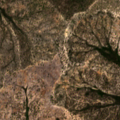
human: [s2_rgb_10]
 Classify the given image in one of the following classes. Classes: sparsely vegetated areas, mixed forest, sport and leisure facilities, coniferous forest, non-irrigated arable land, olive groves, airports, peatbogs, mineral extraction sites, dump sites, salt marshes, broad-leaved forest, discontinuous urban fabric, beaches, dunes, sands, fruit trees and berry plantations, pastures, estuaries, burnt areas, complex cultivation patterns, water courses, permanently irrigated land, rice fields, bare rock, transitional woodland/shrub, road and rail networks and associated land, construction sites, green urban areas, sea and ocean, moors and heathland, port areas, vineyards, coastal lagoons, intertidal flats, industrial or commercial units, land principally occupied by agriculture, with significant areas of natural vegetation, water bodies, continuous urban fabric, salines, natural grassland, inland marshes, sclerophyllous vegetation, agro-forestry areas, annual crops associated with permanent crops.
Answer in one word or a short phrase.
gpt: broad-leaved forest, mixed forest